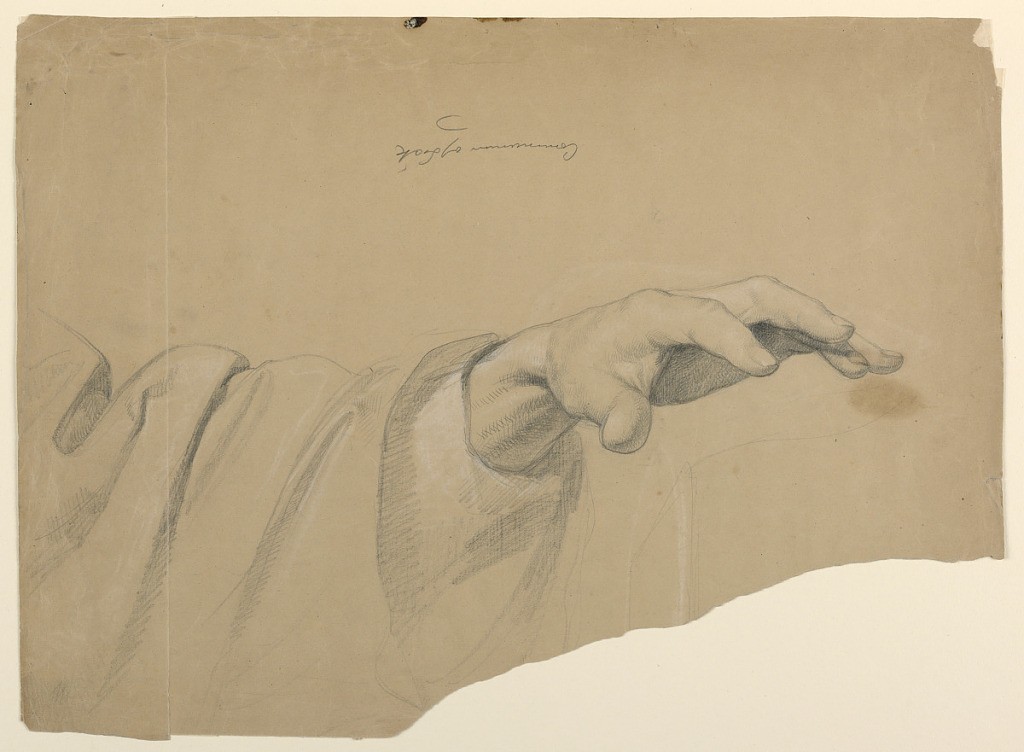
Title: Study of Left Hand for "Communion of the Sick"
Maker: Daniel Huntington, American, 1816–1906
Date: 1844–45
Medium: Graphite, white chalk on tan wove paper
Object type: Drawing
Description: Left hand, with sleeve draped over arm, extended toward the right, with palm downwards and fingers apart.